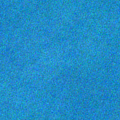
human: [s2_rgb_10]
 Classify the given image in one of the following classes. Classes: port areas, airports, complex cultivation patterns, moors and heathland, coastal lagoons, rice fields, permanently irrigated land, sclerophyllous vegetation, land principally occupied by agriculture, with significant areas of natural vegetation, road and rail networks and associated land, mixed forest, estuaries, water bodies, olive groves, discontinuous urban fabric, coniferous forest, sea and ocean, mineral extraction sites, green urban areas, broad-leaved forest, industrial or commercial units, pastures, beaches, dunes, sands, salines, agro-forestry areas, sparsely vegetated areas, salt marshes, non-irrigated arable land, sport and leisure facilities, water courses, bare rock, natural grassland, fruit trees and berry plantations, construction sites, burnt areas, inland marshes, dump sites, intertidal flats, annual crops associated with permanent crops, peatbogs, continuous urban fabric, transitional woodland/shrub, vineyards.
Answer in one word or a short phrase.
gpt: sea and ocean